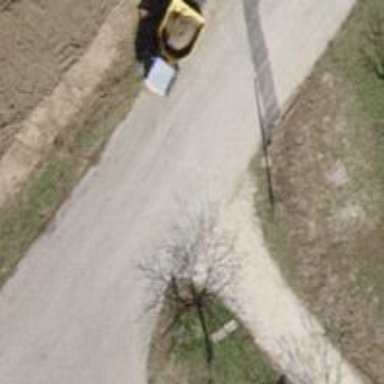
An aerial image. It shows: Compacted path road.